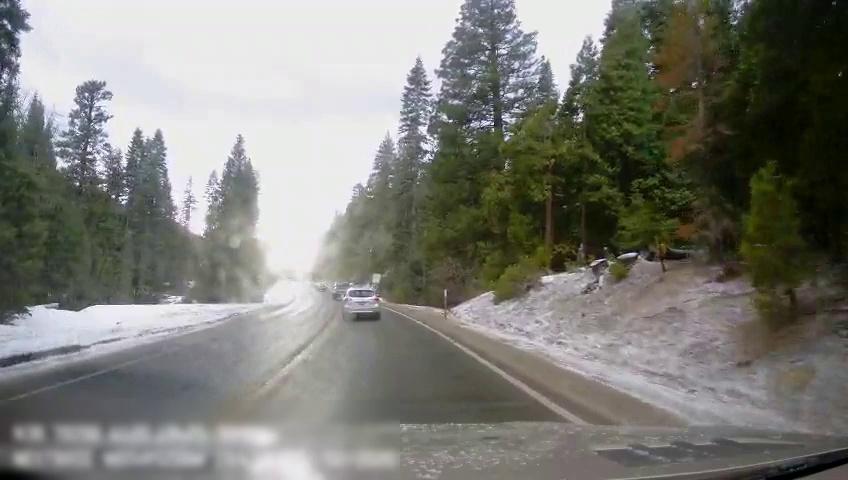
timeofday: Day
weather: Cloudy
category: Drivable Space
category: Vehicles | Truck
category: Vehicles | Car
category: Lanes | Current Lane
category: Lanes | Current Lane
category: Lanes | Opposite Lane
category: Lanes | Opposite Lane
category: Traffic | Signs